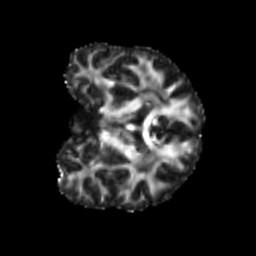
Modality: FA
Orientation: coronal
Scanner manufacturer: siemens
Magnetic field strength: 3 T
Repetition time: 4 s
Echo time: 0.0594 s